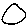
Label: circle